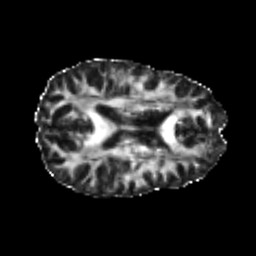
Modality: FA
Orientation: axial
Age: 21
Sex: female
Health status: healthy
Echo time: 0.074 s